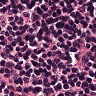
Metastatic tissue present: no